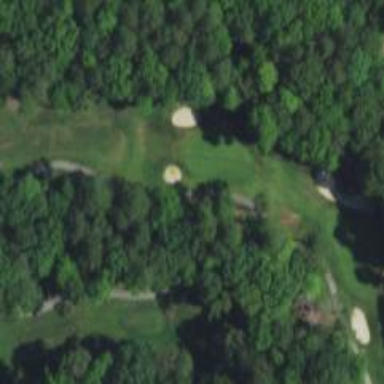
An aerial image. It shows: View of golf hole.